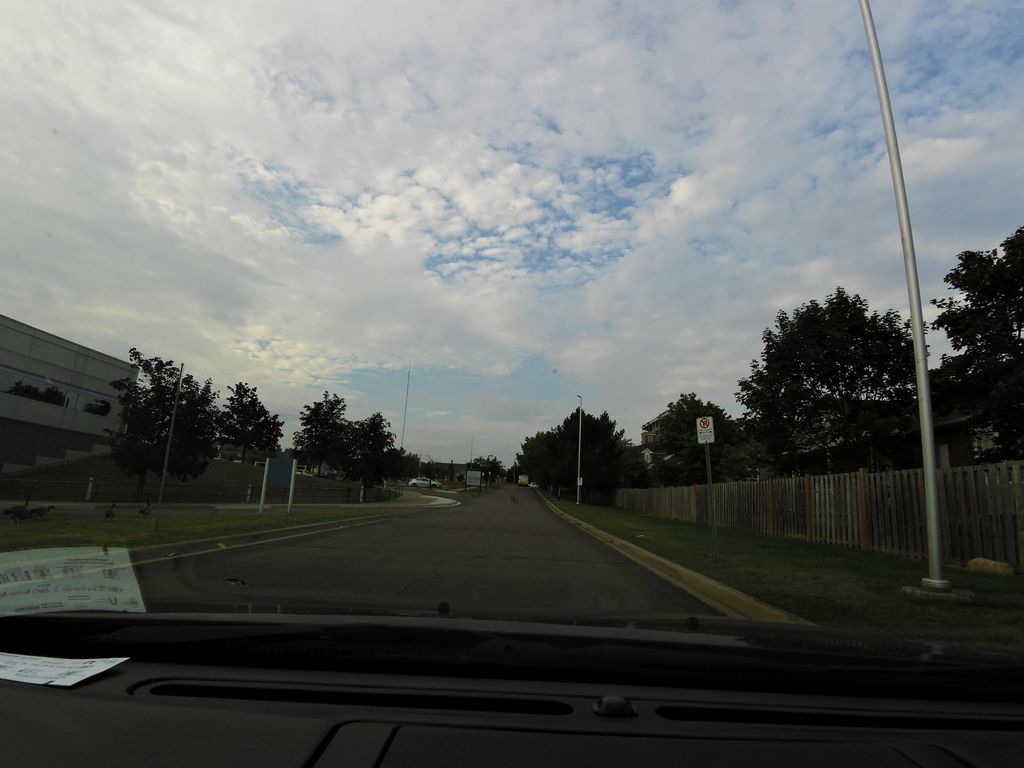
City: hamilton